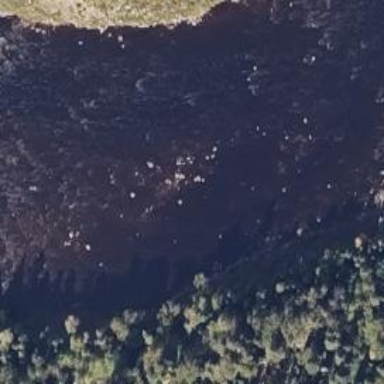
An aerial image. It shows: Scene featuring rapids in waterway.